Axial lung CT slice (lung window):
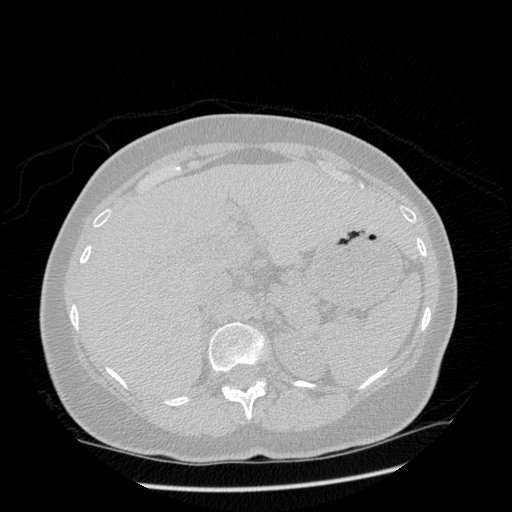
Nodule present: no